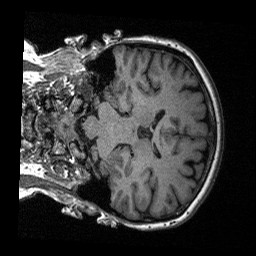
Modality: T1w
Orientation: coronal
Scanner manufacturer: siemens
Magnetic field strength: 3 T
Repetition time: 2.3 s
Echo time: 0.00226 s